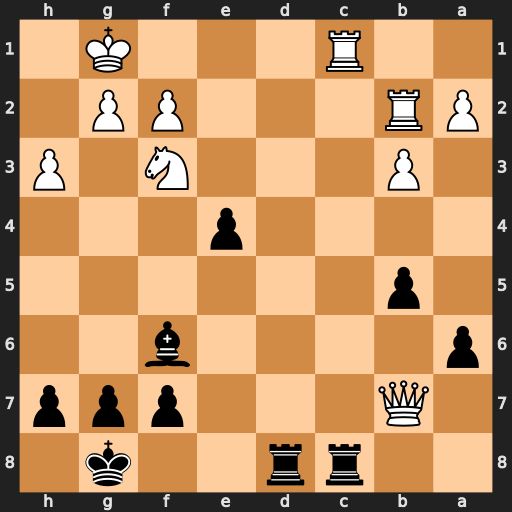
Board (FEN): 2rr2k1/1Q3ppp/p4b2/1p6/4p3/1P3N1P/PR3PP1/2R3K1
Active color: b
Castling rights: -
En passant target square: -
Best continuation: Rxc1+ Kh2 exf3